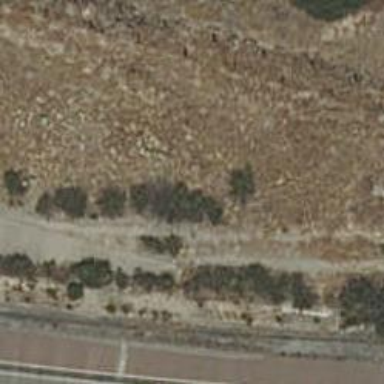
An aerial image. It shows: Dirt track road.